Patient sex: M
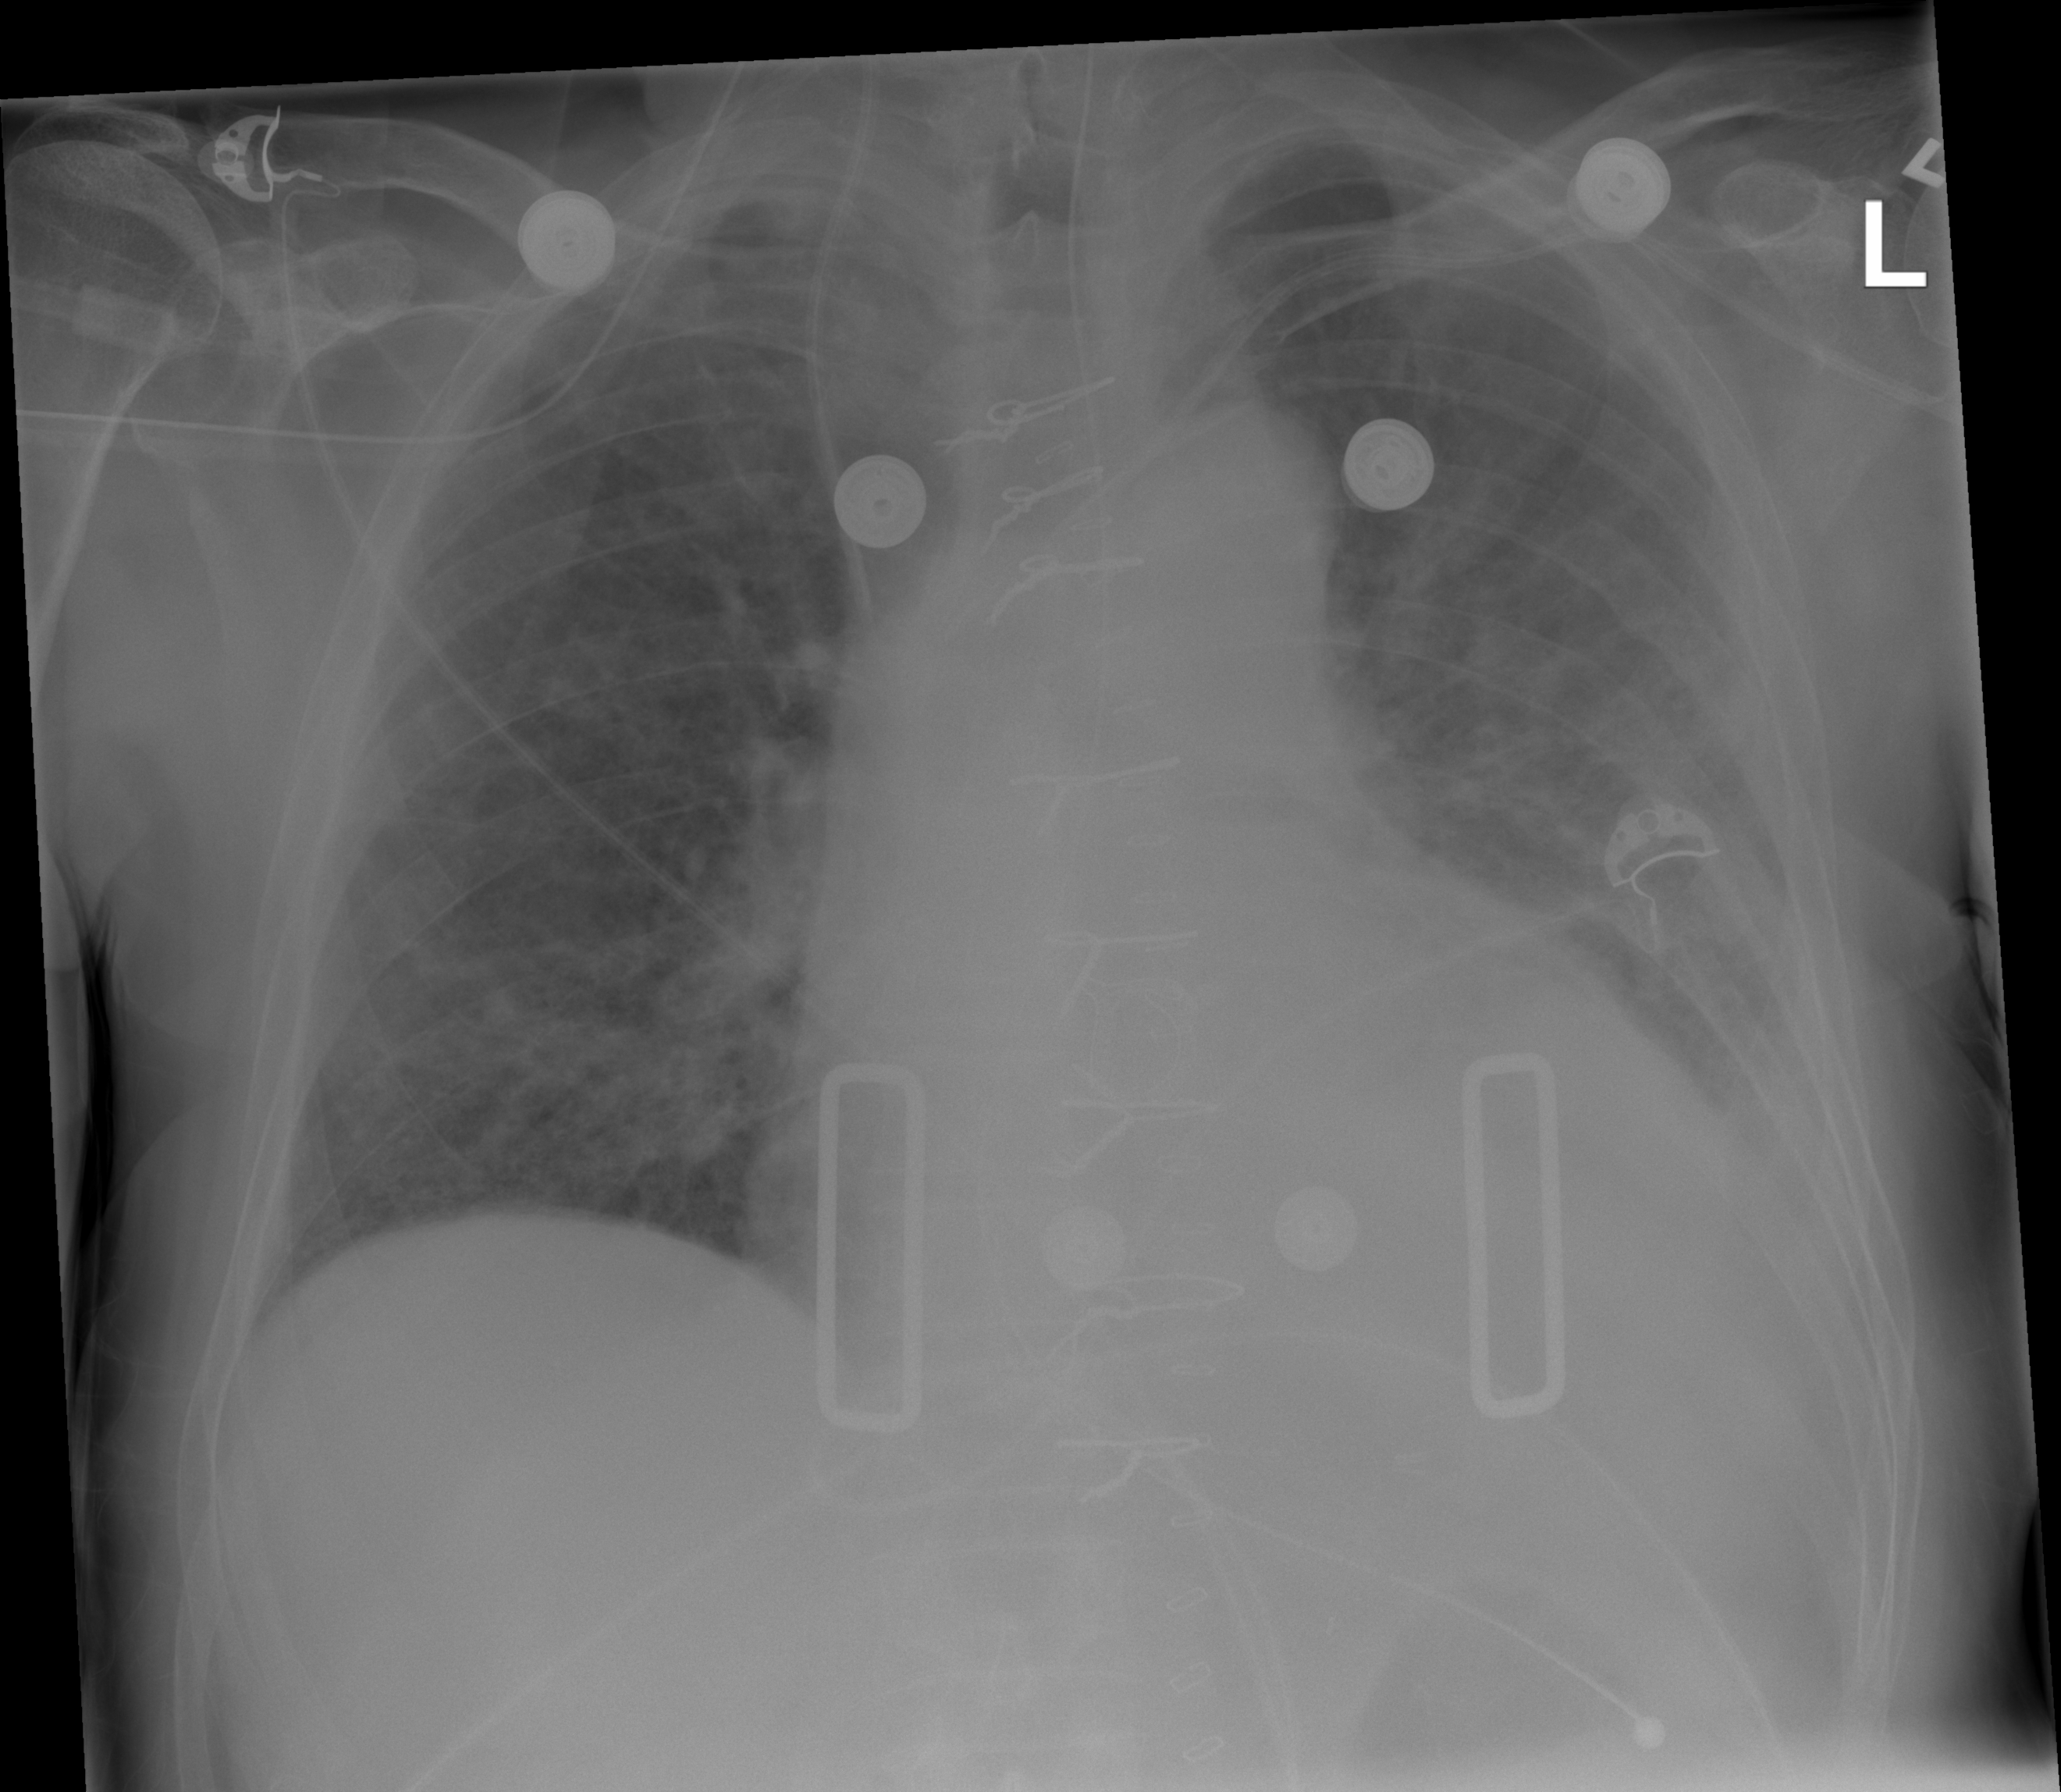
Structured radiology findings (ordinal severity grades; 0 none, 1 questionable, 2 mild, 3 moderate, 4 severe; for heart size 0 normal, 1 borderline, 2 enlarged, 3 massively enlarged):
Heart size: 2
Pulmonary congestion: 2
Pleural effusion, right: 0
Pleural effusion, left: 2
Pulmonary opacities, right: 1
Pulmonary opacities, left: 2
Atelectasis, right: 2
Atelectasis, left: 2